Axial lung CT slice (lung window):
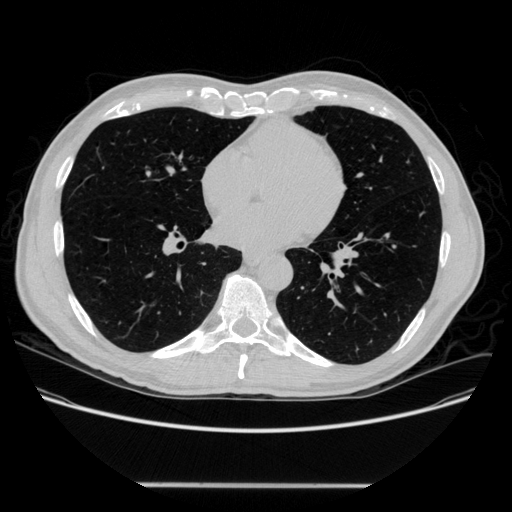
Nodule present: no